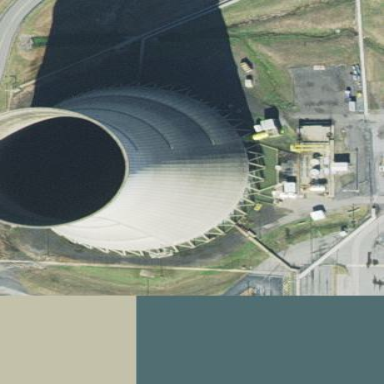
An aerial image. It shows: Building with cooling tower that serves as man-made structure.